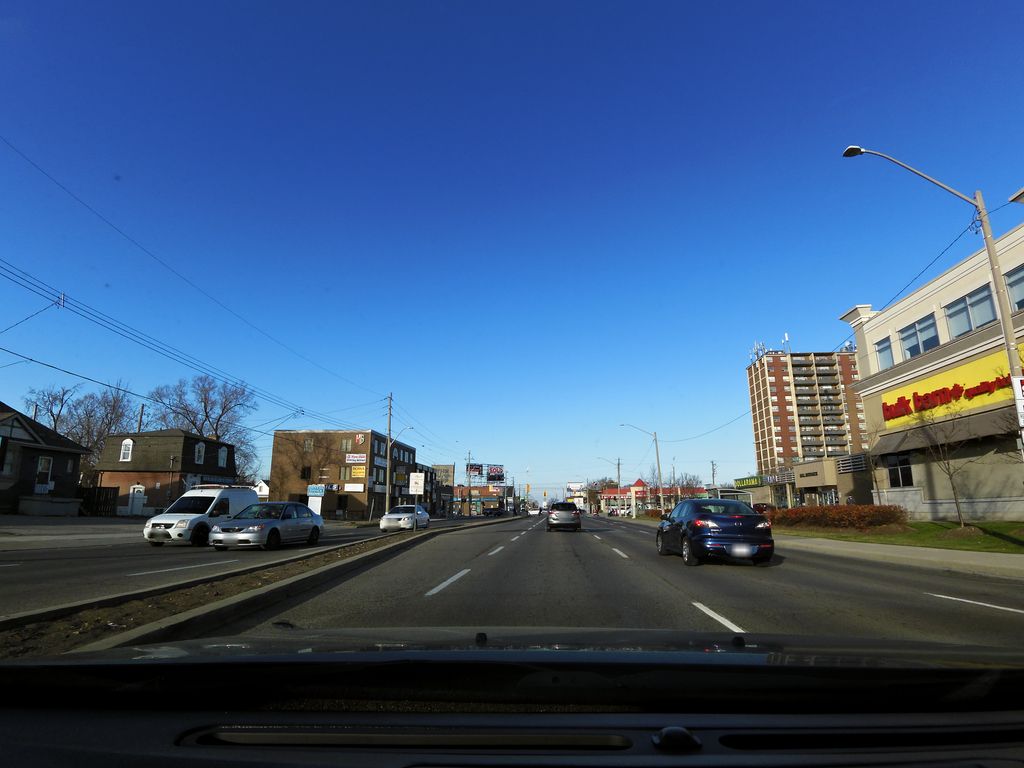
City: hamilton